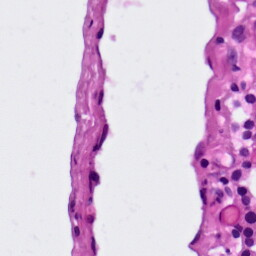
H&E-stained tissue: Lung